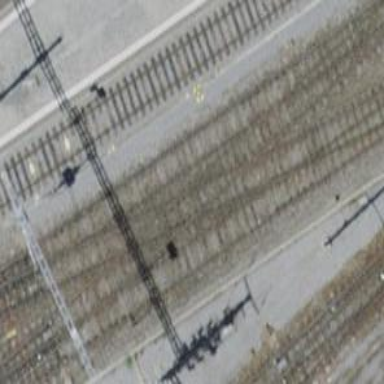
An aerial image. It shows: Railway crossing.